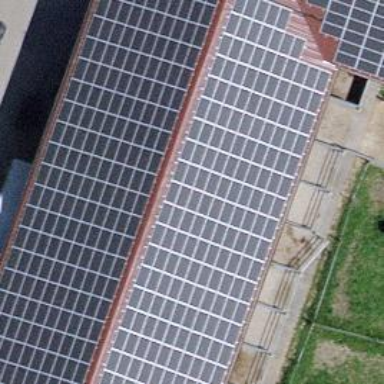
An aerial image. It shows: Solar photovoltaic panel generator.